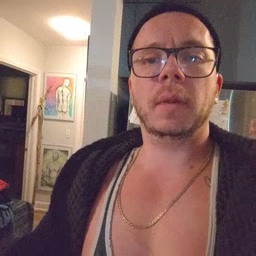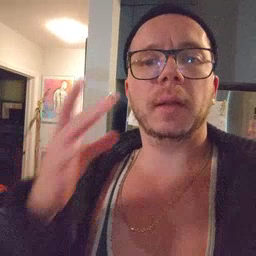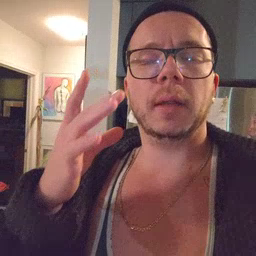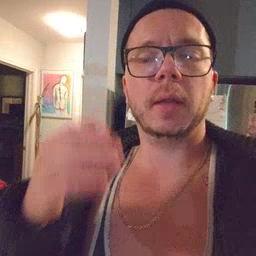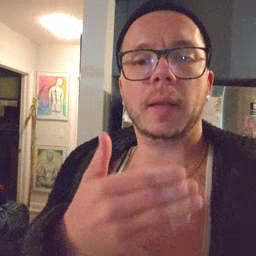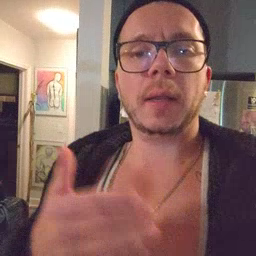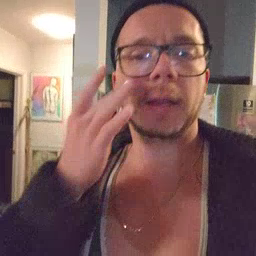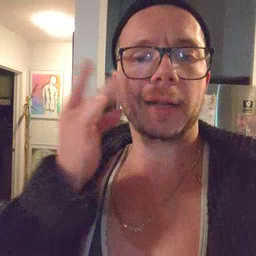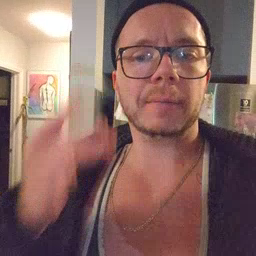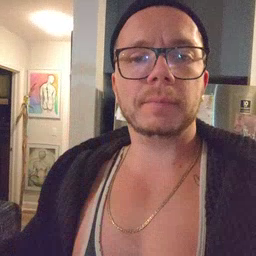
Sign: kitty